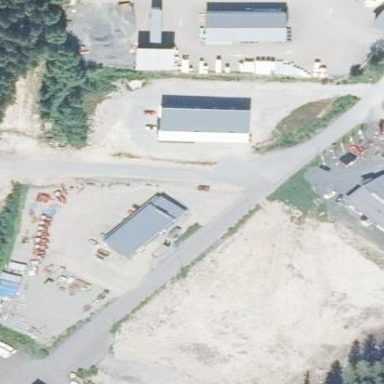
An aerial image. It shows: Industrial area.